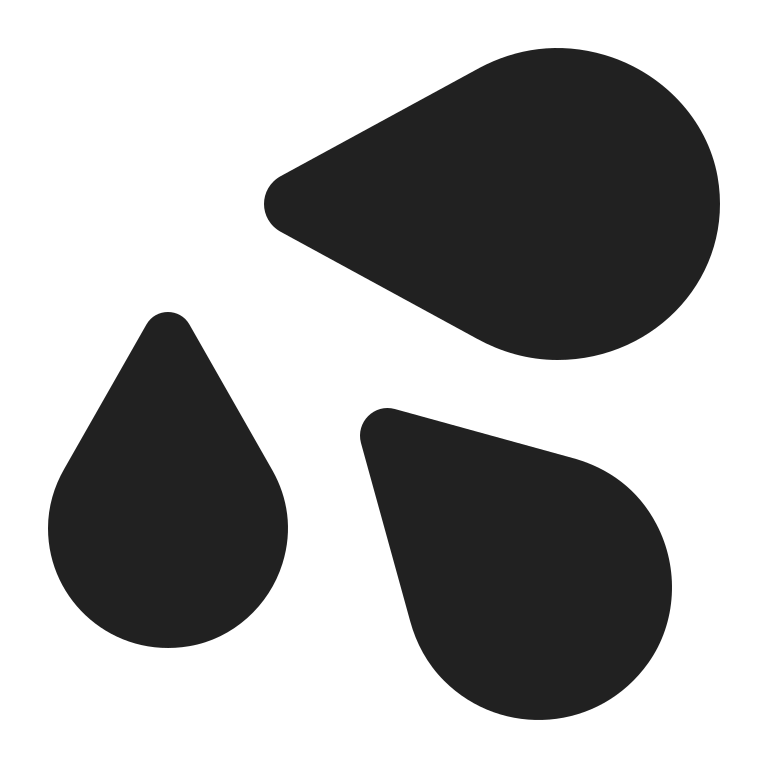
sweat droplets high contrast